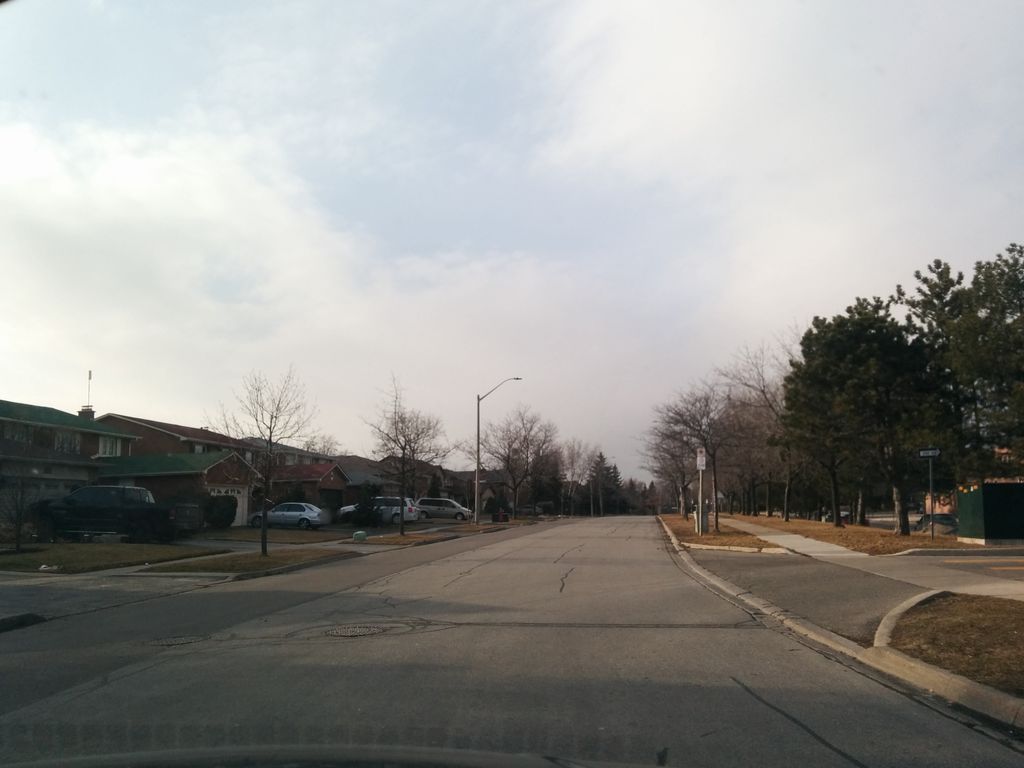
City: toronto